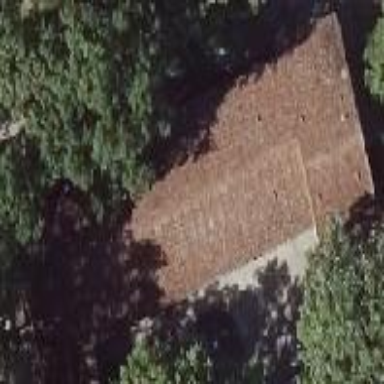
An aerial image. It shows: Kindergarten building.